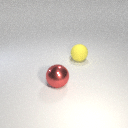
large red metal sphere in front of large yellow rubber sphere